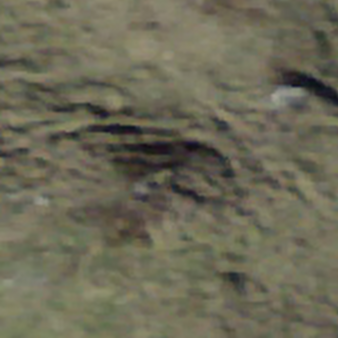
Label: other